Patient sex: F
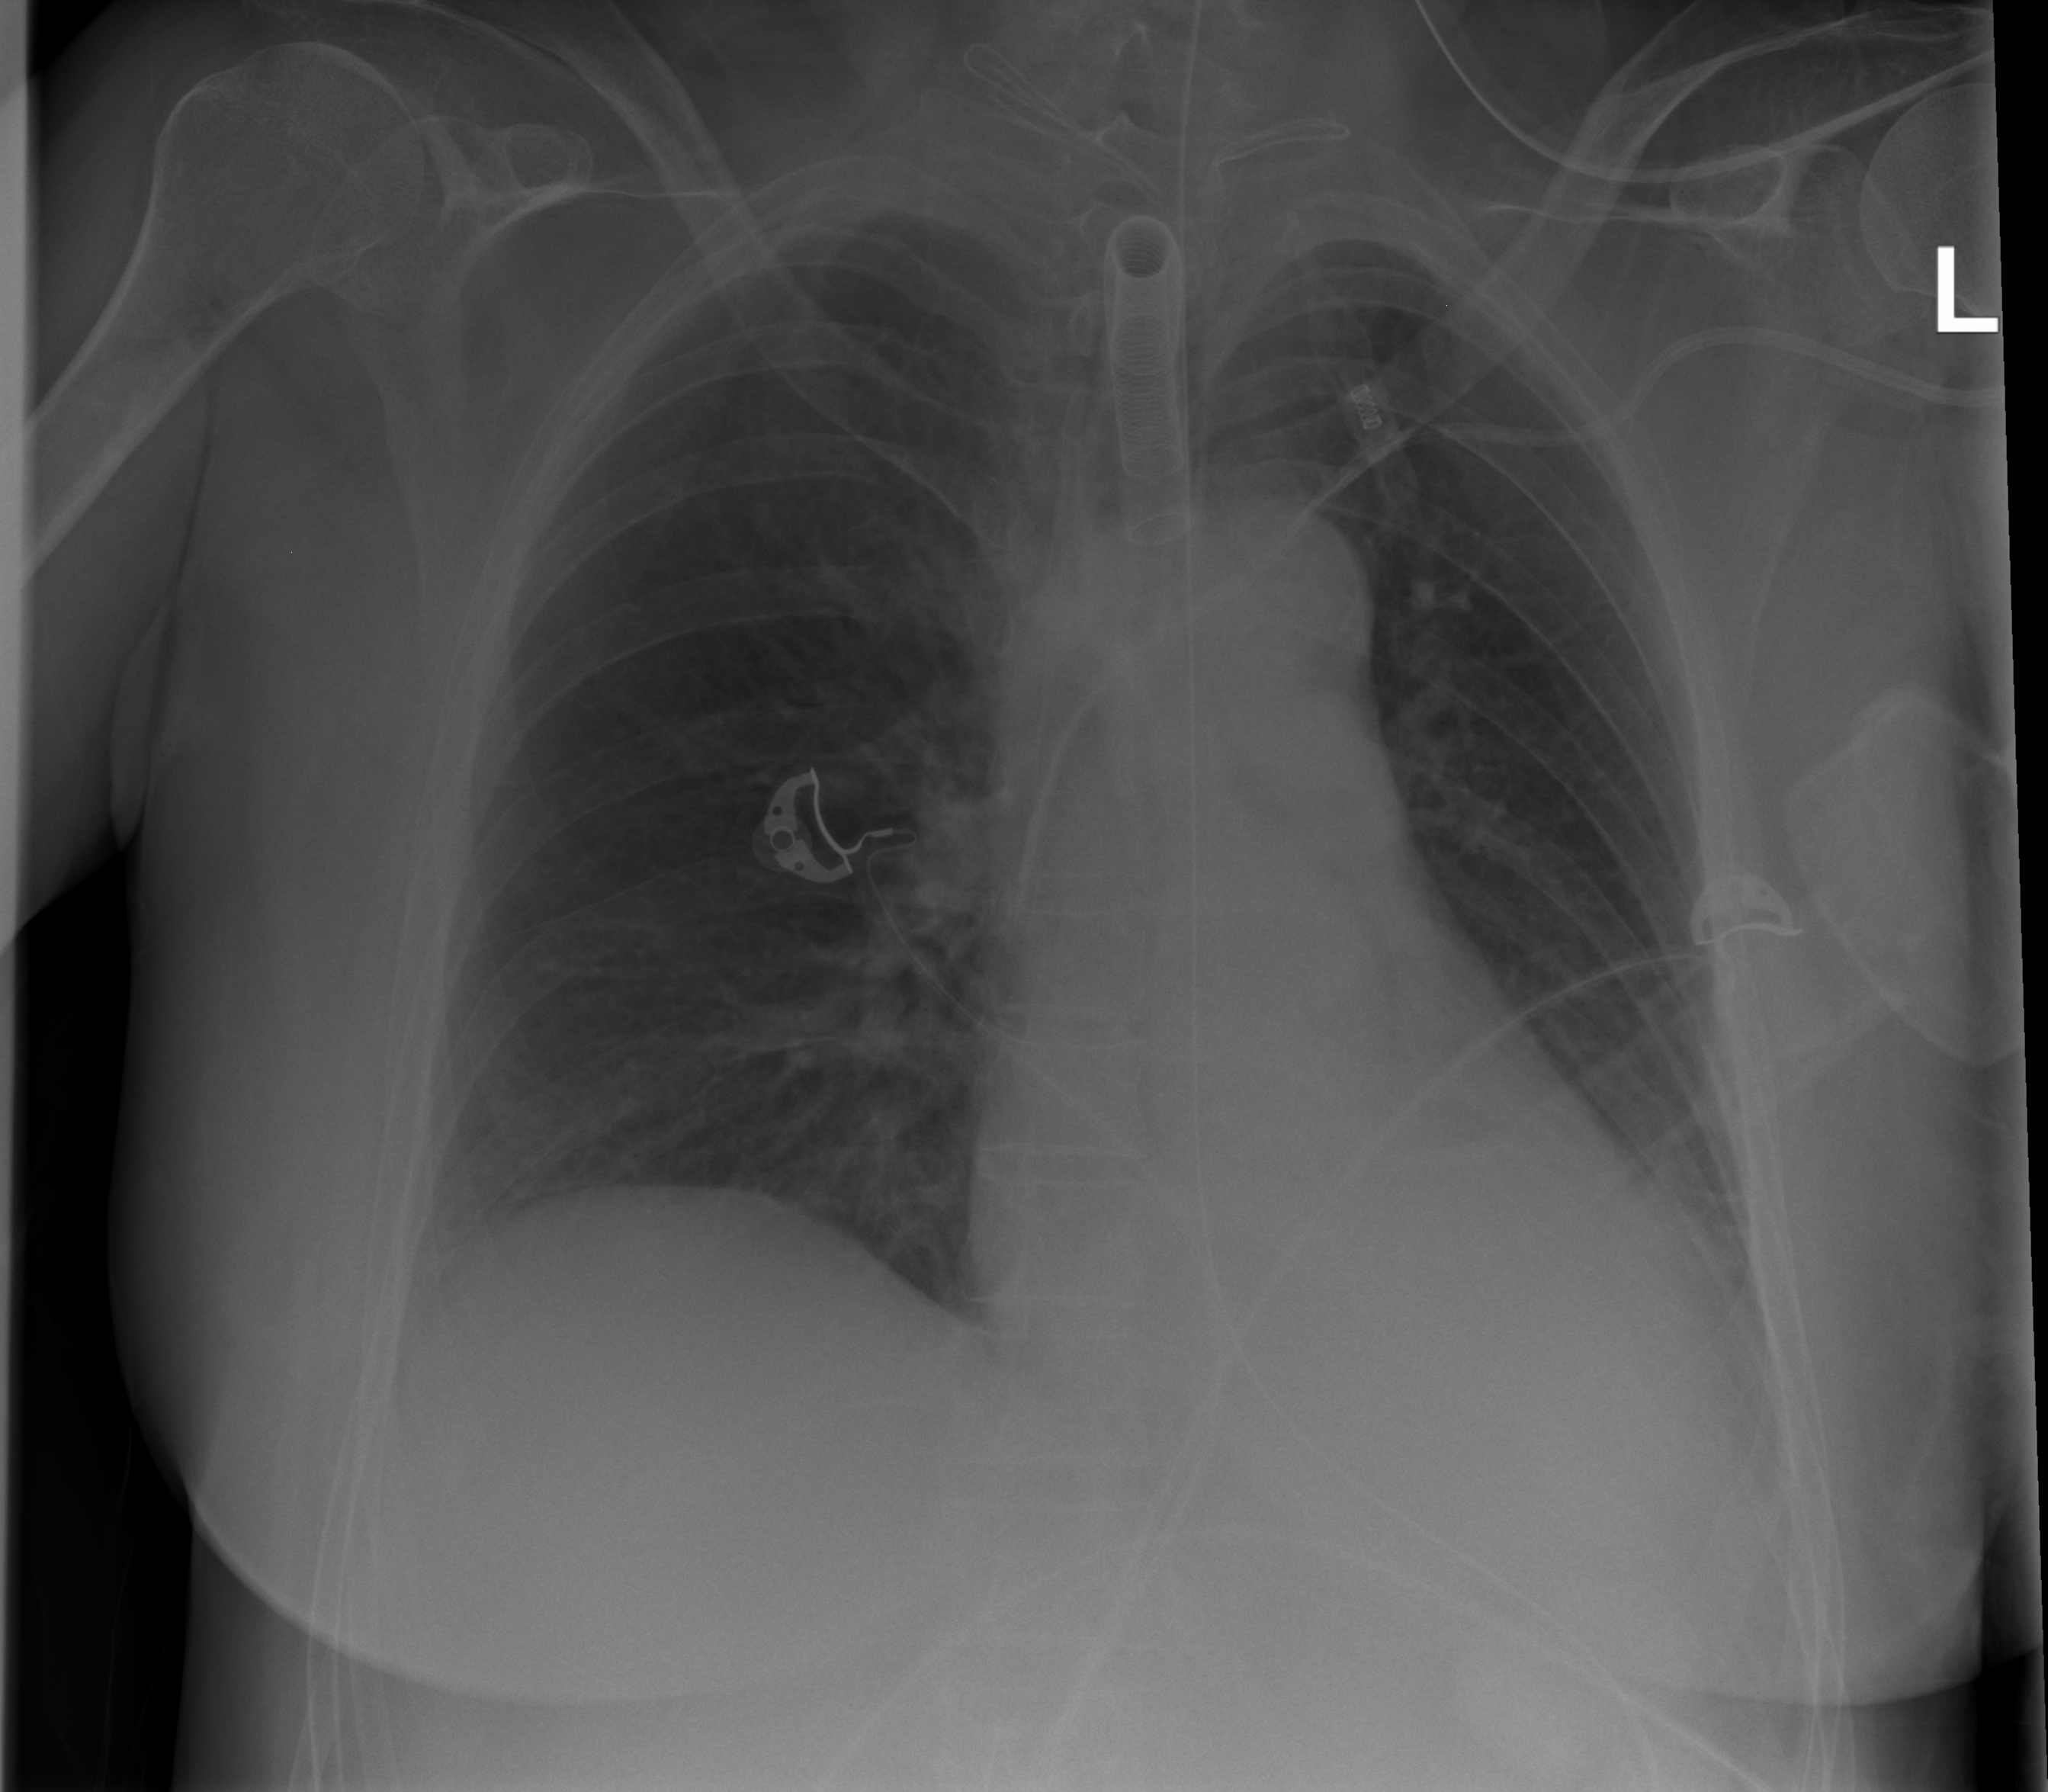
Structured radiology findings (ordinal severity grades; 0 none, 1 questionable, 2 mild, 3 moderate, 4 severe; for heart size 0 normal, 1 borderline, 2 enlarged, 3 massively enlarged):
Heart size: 0
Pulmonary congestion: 0
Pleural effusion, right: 0
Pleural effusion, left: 2
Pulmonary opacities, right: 0
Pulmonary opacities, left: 0
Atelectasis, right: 0
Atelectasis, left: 2